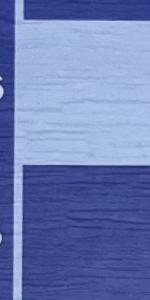
Label: Empty